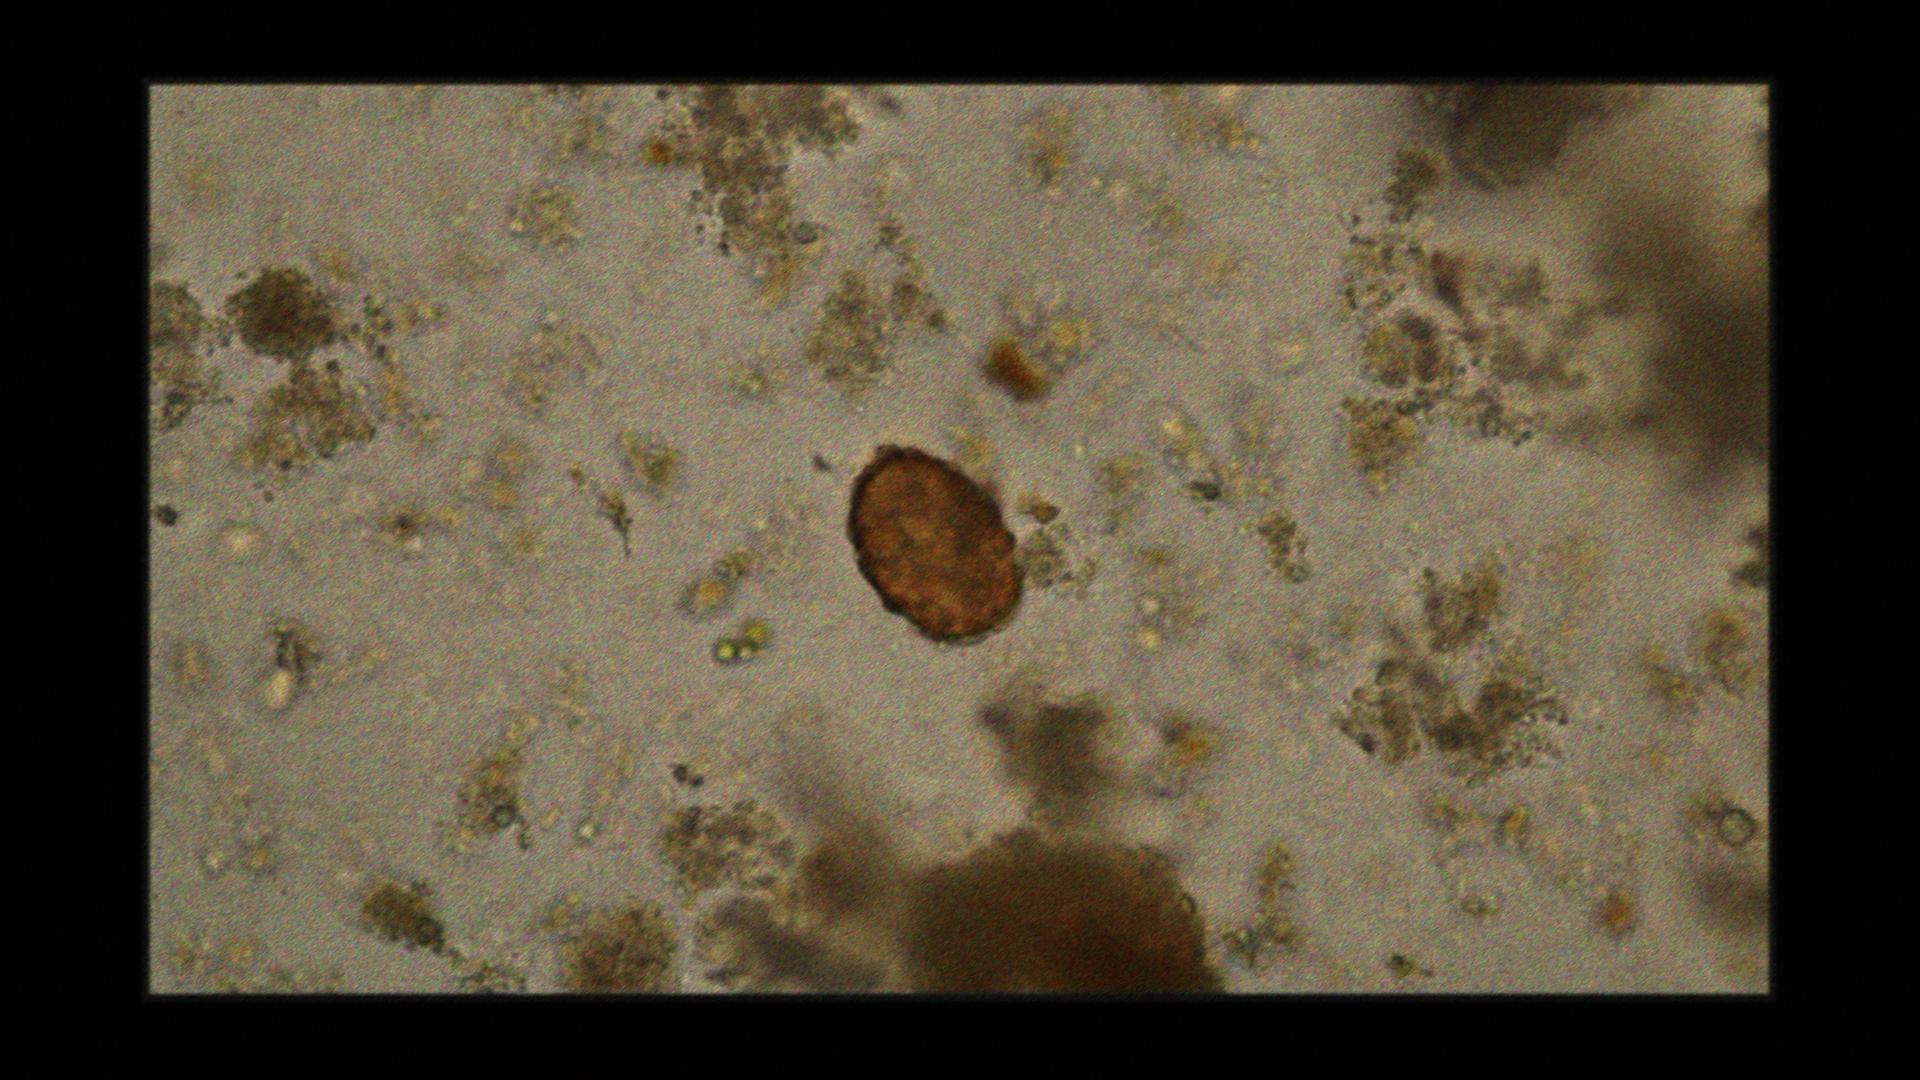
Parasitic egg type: Ascaris lumbricoides